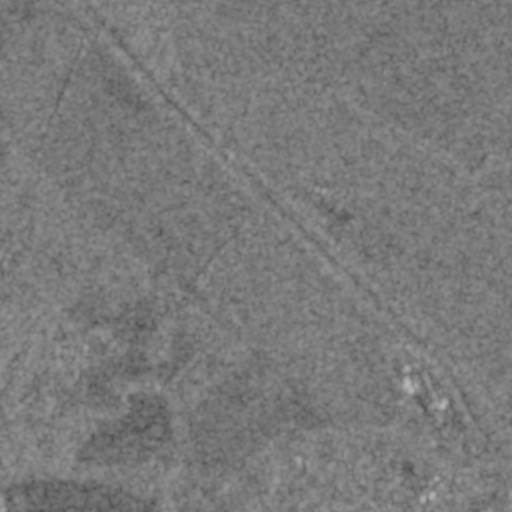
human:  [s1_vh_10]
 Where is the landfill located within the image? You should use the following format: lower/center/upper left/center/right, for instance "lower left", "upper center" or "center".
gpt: The landfill is located in the upper left of the image.
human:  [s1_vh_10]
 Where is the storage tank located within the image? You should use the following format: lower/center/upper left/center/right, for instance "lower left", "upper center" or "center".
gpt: The storage tank is located in the lower right of the image.
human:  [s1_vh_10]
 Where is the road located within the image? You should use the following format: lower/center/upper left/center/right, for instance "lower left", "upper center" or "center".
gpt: There is no road in the image.

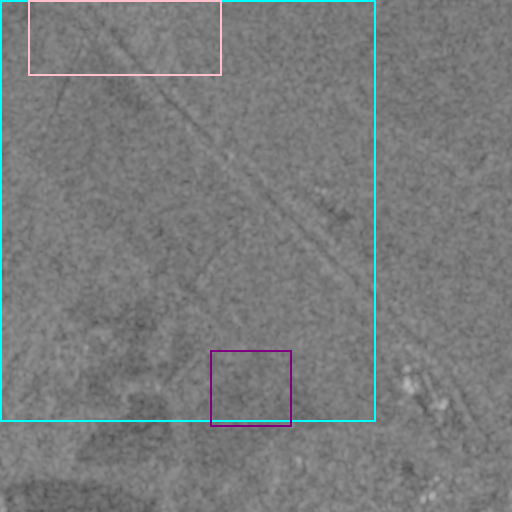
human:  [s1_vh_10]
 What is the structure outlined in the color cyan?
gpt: The structure outlined in cyan is a crop field.
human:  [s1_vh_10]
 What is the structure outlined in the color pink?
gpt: The structure outlined in pink is a landfill.
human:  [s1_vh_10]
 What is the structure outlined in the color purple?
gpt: The structure outlined in purple is a park.
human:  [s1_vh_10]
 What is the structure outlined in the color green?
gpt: There is no green outline.